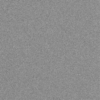
Label: dusty